Question: I need to make a query from a column that contains a strings that looks like this:
.
I can not really create a new column for each of the language as their is an undefined number of them.
So i am wondering what would be the most performant / elegant way to query data from within that string?
Should i use serialized data ? What would a query that retrieves all rows that matches lets say "Language2"?
This table holds an index of criteria that i use to search users from my site. Language is one of the criteria, so will be city, country and a bunch of others. Problem is that each user can have an undefined number of languages.
Here is a view of my table as it is right now:
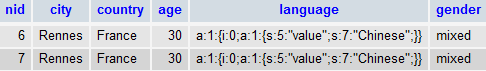
Answer: No, you should normalize your table schema. Yes, you can even cope with the undefined number of values.
Make a separate table that will hold the relationship references.
'''
ref_id | language
'''
---
Sample data would be:
'''
user_id | language
-------------------
1 | Language 1
1 | Language 2
1 | Language 3
2 | Language 2
'''
---
Sample query would be:
'''
SELECT *
FROM users u
INNER JOIN languages l
ON u.user_id = l.user_id
AND l.language = 'language2'
WHERE u.country = 'abc'
AND u.city = 'def';
'''